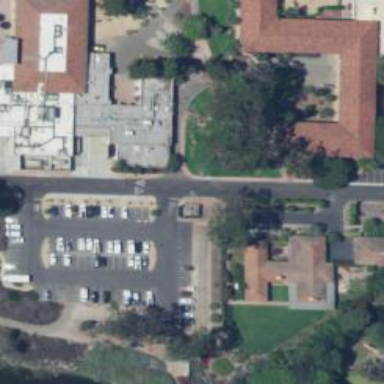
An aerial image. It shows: Parking space is available.